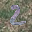
Label: 2